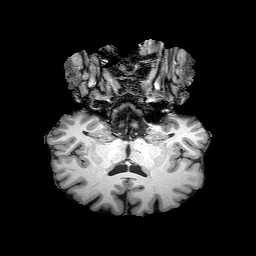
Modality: T1w
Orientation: sagittal
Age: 45
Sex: male
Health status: healthy